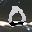
Label: 0